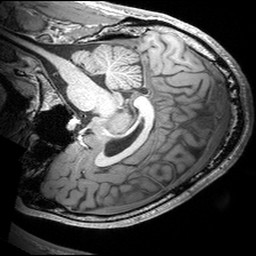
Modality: T1w
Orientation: sagittal
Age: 26
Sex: male
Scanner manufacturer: siemens
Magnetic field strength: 3 T
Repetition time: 2.53 s
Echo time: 0.00299 s